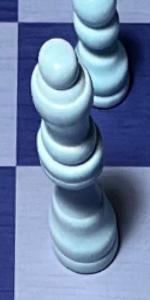
Label: Queen_White